Question: I need to perform in MATLAB the following calculation:

where w and v are vectors with N elements and A is a four-dimensional matrix (N^4 elements). This can be achieved by the following pedantic code:
'''
N=10;
A=rand(N,N,N,N);
v=rand(N,1);
w=zeros(N,1);
for pp=1:N
for ll=1:N
for mm=1:N
for nn=1:N
w(pp)=w(pp)+A(pp,ll,mm,nn)*v(ll)*v(mm)*conj(v(nn));
end
end
end
end
'''
which is extemely slow. Is there any way to vectorize this kind of sum in MATLAB?
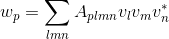
Answer: With few <URL> -
'''
A1 = reshape(A,N^3,N)*conj(v)
A2 = reshape(A1,N^2,N)*v
w = reshape(A2,N,N)*v
'''
---
With one <URL> , 'reshape' and 'matrix-multiplication' -
'''
A1 = reshape(A,N^3,N)*conj(v)
vm = bsxfun(@times,v,v.')
w = reshape(A1,N,N^2)*vm(:)
'''
---
## Benchmarking
This section compares runtimes for the two approaches listed in this post, first tested approach in <URL> and original approach listed in the question.
'''
N=100;
A=rand(N,N,N,N);
v=rand(N,1);
disp('----------------------------------- With Original Approach')
tic
%// .... Code from the original post ...//
toc
disp('----------------------------------- With Shai Approach #1')
tic
s4 = sum( bsxfun( @times, A, permute( conj(v), [4 3 2 1] ) ), 4 );
s3 = sum( bsxfun( @times, s4, permute( v, [3 2 1] ) ), 3 );
w2 = s3*v;
toc
disp('----------------------------------- With Divakar Approach #1')
tic
A1 = reshape(A,N^3,N)*conj(v);
A2 = reshape(A1,N^2,N)*v;
w3 = reshape(A2,N,N)*v;
toc
disp('----------------------------------- With Divakar Approach #2')
tic
A1 = reshape(A,N^3,N)*conj(v);
vm = bsxfun(@times,v,v.');
w4 = reshape(A1,N,N^2)*vm(:);
toc
'''
'''
----------------------------------- With Original Approach
Elapsed time is 4.604767 seconds.
----------------------------------- With Shai Approach #1
Elapsed time is 0.334667 seconds.
----------------------------------- With Divakar Approach #1
Elapsed time is 0.071905 seconds.
----------------------------------- With Divakar Approach #2
Elapsed time is 0.058877 seconds.
'''
The second approach in this post seems to be giving about '80x' speedup over the original approach.